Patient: sex M, age 68
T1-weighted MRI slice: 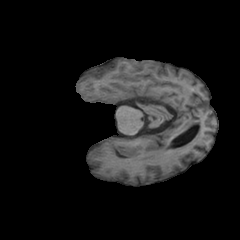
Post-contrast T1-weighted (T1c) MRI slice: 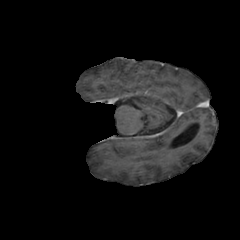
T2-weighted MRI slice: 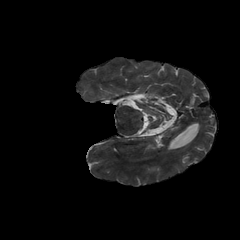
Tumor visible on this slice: no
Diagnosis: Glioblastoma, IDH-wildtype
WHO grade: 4